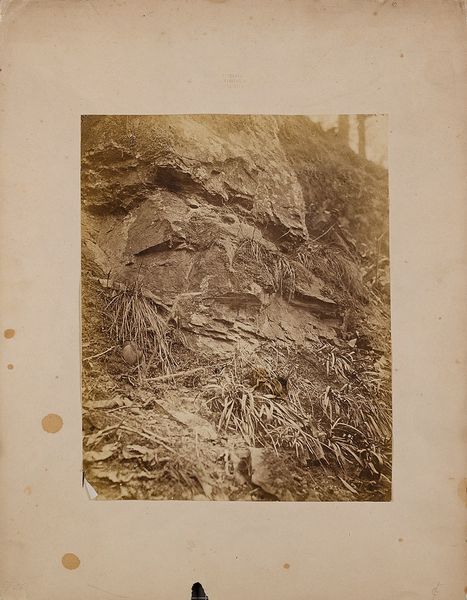
Titel: Am Hang
Künstler: Georg Maria Eckert
Standort: Hamburg
Institution: Museum für Kunst und Gewerbe Hamburg
Schlagwörter: pflanzen, berge, gebirge, vegetation, foto, fotografie, photographie, photo, albumin, lichtbild, naturfotografie, metalle, bildwerke, pflanzenabbildung, angewandte und bildende kunst, hessische systematik, tierfotografie, naturphotographie, tierphotographie, schwarzweißpositivverfahren, silbersalzverfahren, schwarzweißfotografie, albuminpapier, gesteinsarten, minerale, bodenarten